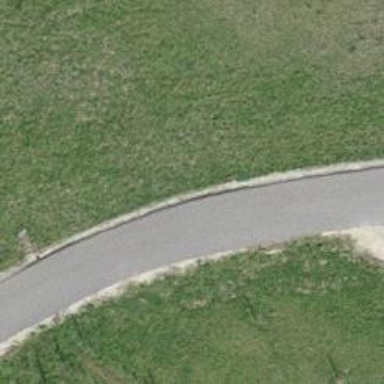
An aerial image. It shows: Well-maintained track road with grade 1 tracktype.